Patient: sex F, age 59
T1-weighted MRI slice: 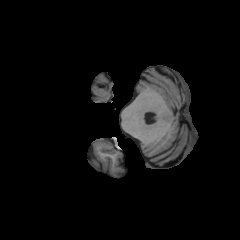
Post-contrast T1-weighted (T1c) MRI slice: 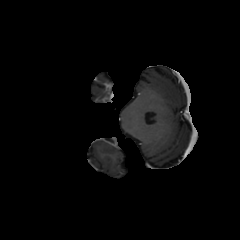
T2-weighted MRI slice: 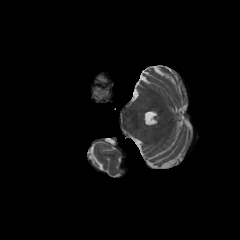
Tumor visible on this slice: no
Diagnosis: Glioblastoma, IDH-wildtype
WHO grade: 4